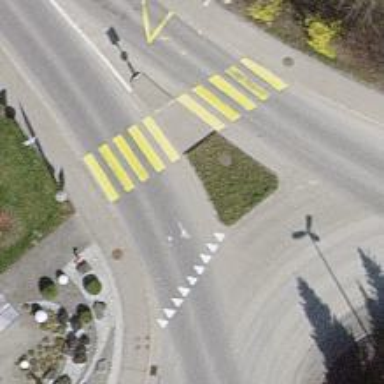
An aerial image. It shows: Marked crossing with zebra stripes on the road.